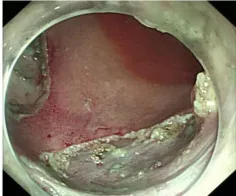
Procedure of submucosal tunneling endoscopic resection. (E) En bloc resection.
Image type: endoscopy (gi_endoscopy)